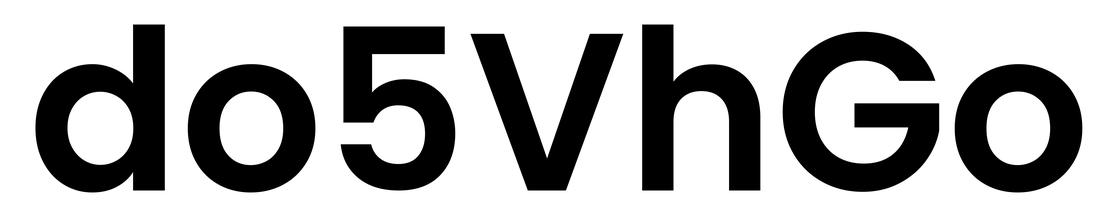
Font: Poppins-SemiBold